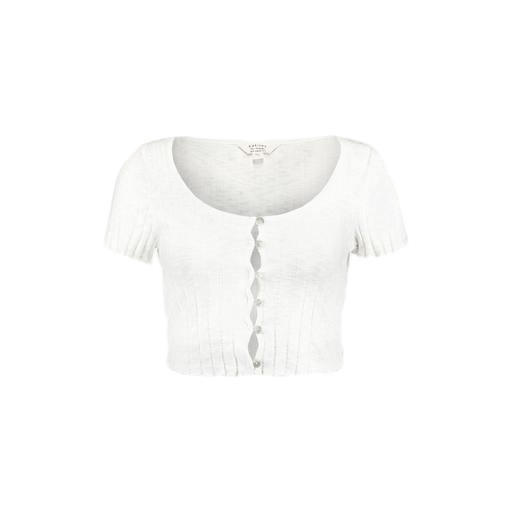
white short-sleeved top, short-sleeve top only macy, white short sleeved button, white background